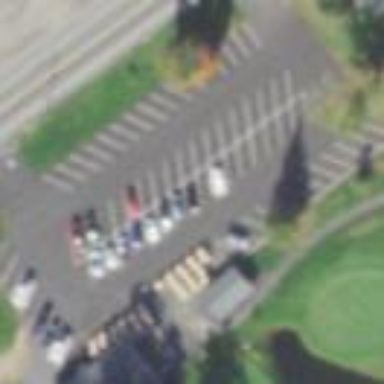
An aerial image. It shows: Parking area.